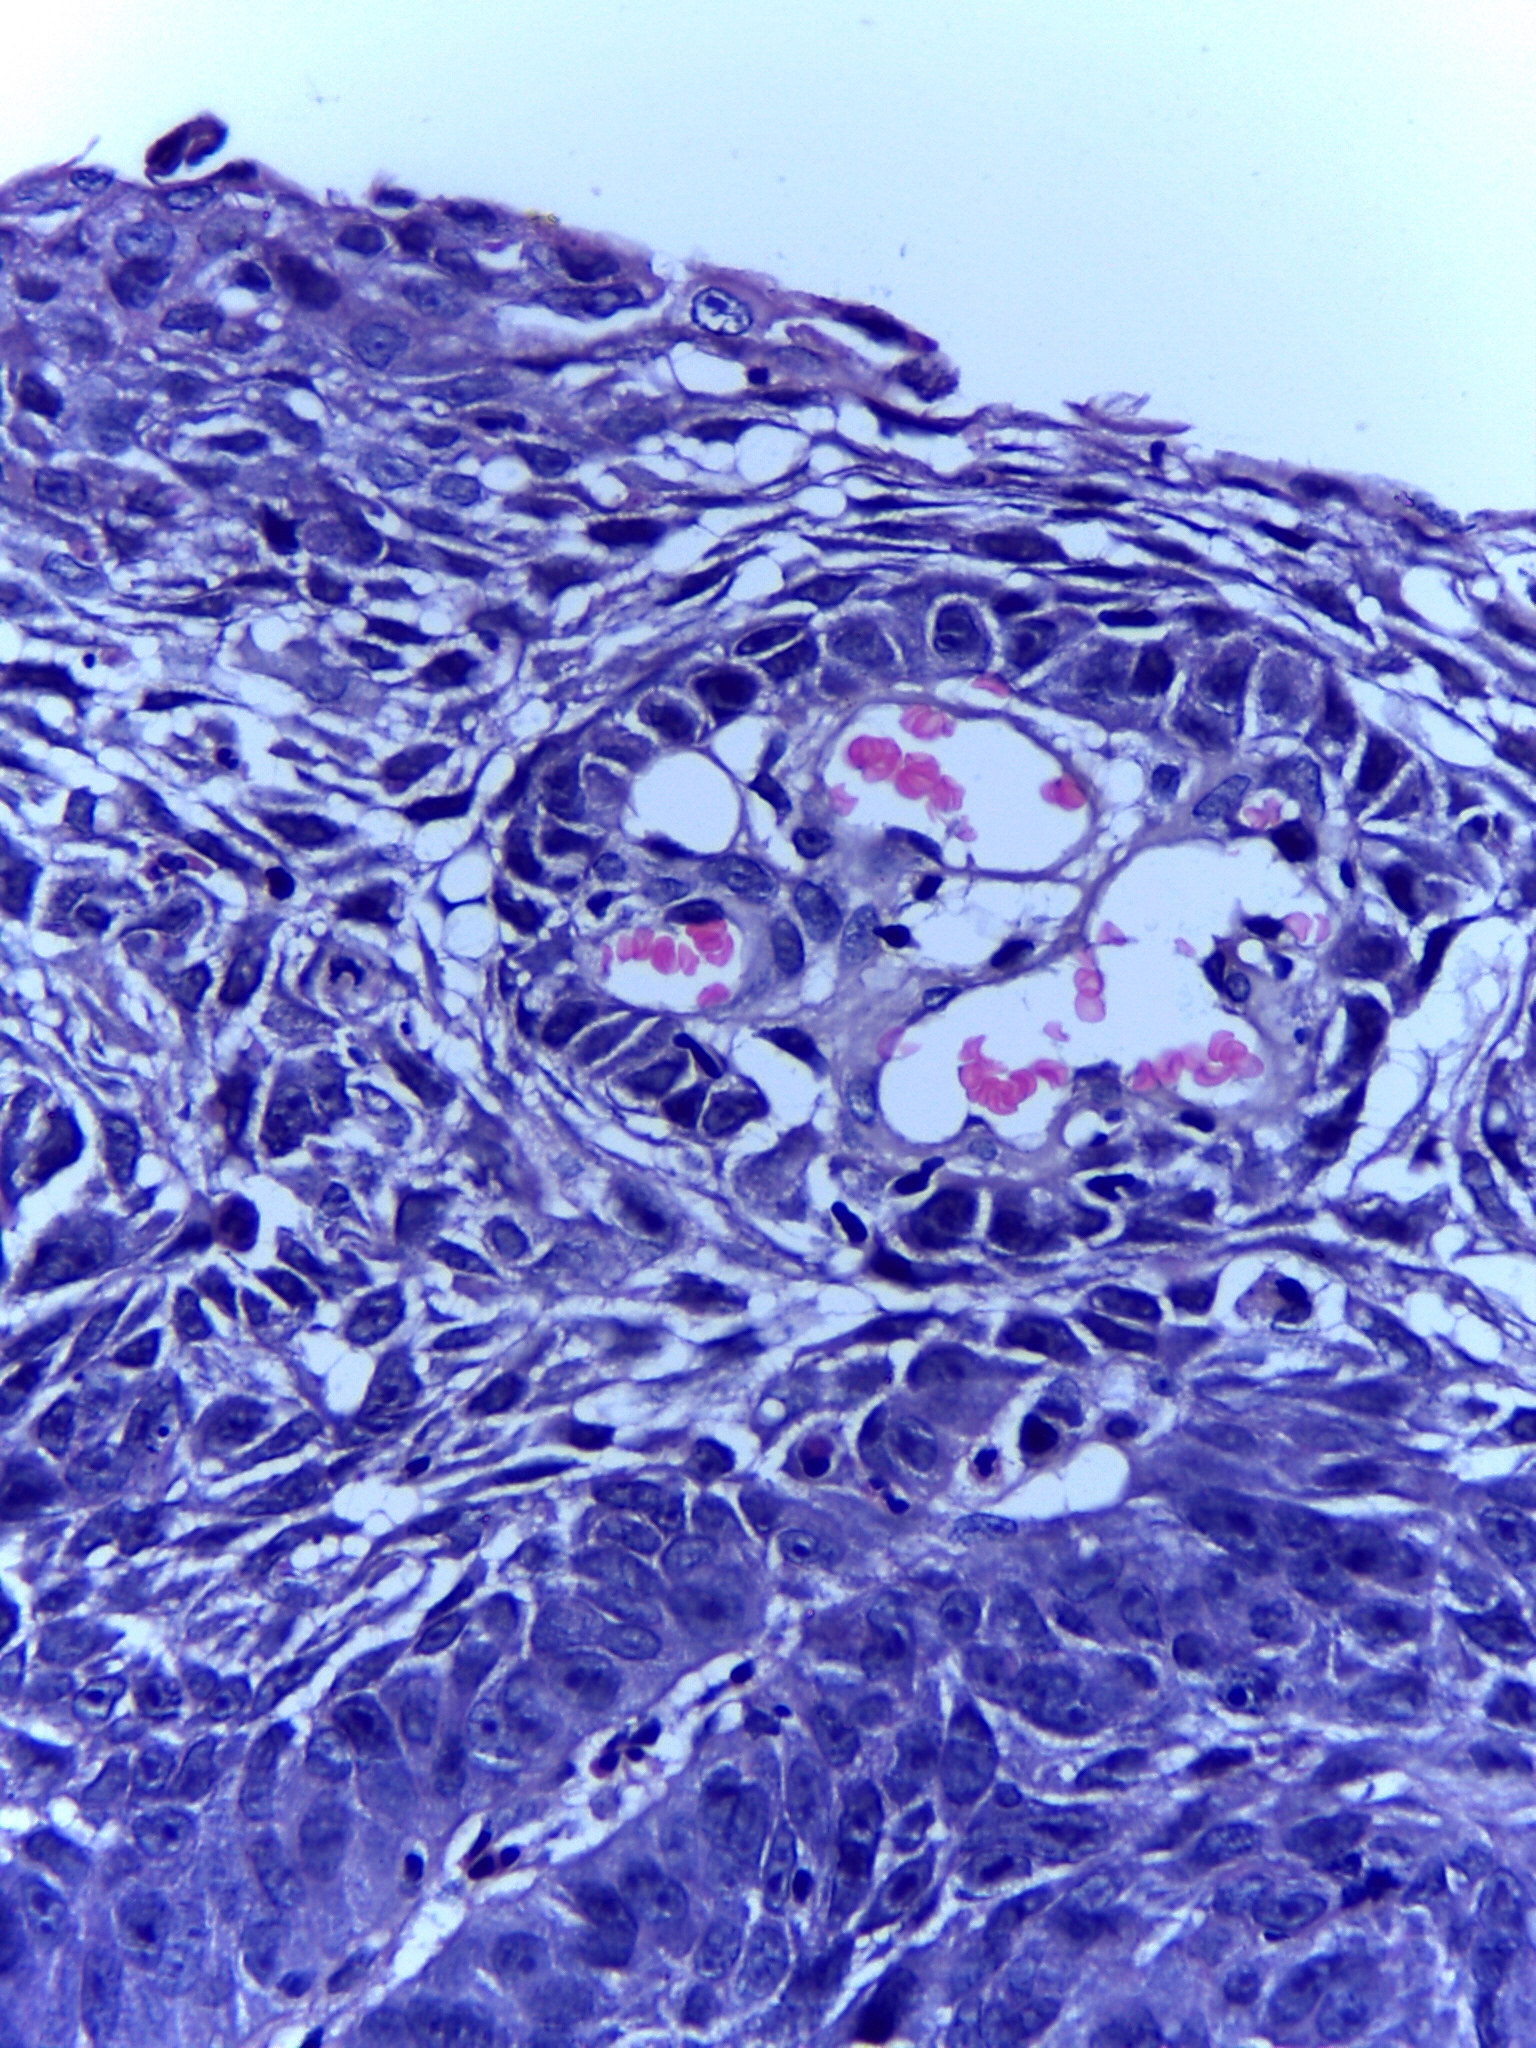
Diagnosis: OSCC